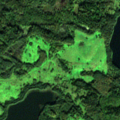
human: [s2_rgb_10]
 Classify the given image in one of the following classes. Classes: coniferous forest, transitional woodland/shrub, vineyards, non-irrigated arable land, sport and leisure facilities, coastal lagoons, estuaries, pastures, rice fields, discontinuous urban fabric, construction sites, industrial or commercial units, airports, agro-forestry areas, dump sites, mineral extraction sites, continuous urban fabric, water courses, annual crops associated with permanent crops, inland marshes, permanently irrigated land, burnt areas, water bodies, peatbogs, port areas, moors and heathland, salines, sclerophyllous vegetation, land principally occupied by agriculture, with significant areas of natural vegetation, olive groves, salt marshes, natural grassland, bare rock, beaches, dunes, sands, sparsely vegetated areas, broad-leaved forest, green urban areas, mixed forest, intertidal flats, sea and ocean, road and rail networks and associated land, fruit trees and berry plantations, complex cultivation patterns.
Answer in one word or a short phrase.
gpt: pastures, land principally occupied by agriculture, with significant areas of natural vegetation, broad-leaved forest, mixed forest, water bodies